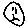
Label: smiley face